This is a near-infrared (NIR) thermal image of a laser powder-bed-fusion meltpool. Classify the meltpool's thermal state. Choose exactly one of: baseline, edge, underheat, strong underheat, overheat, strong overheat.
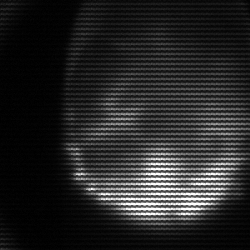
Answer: edge